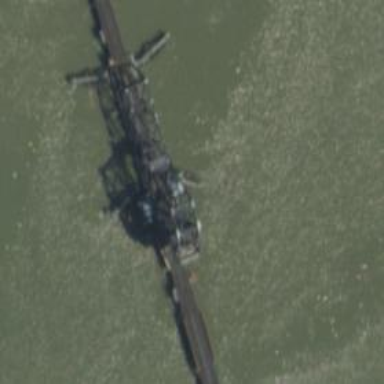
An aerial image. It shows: Movable bascule railway bridge over water.